Field crop: maize
Growth stage: 2
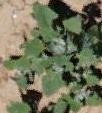
Species: chenopodium